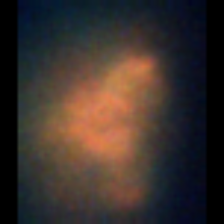
Taxon: Unknown_detritus
Group: Unknown